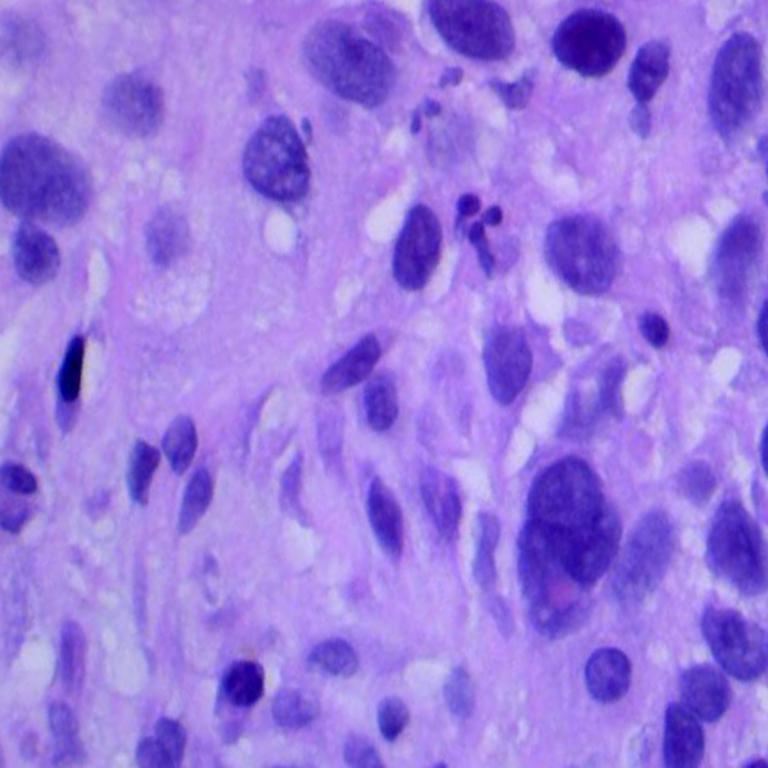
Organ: lung
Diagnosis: squamous carcinomas